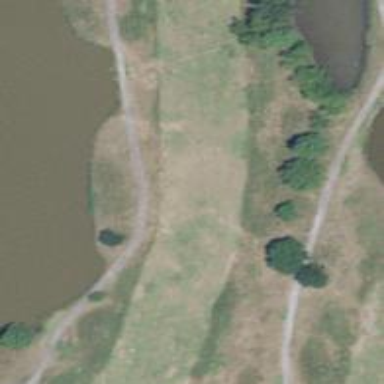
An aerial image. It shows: Scenic golf fairway.